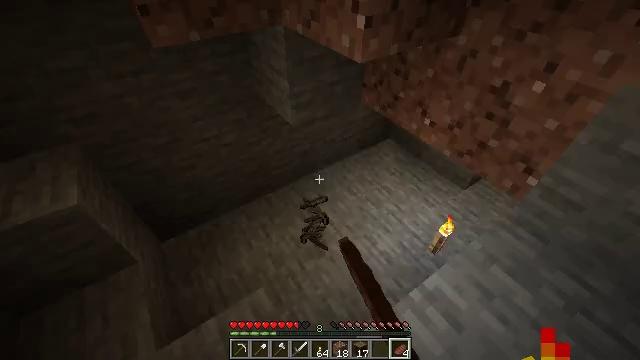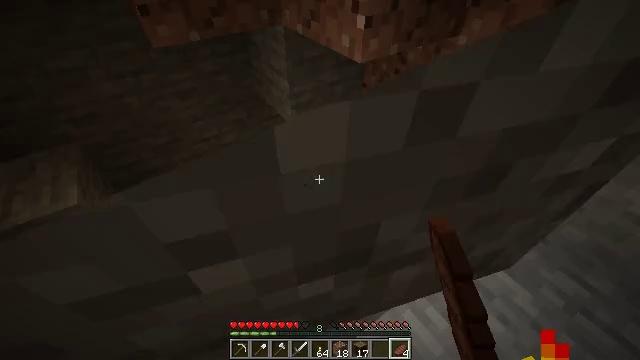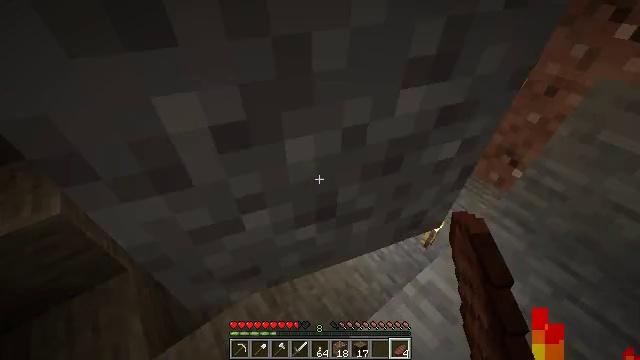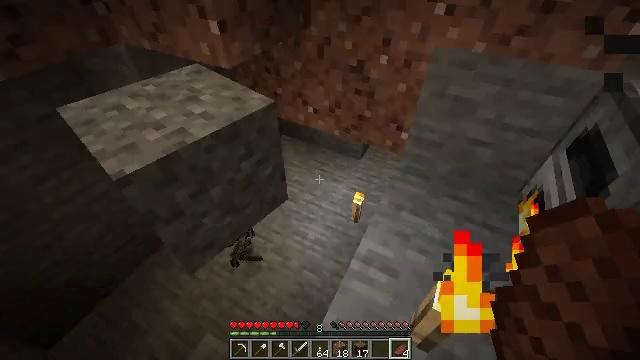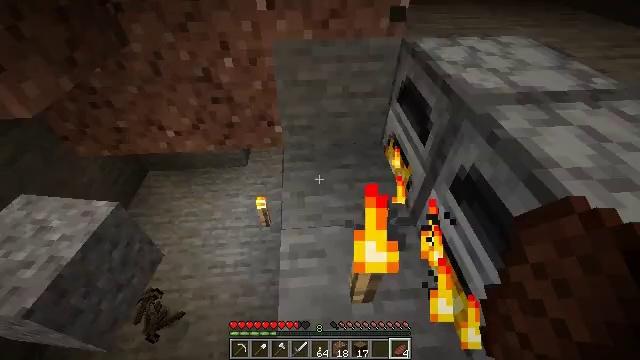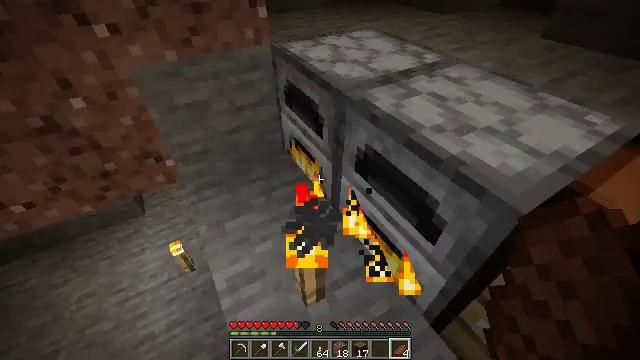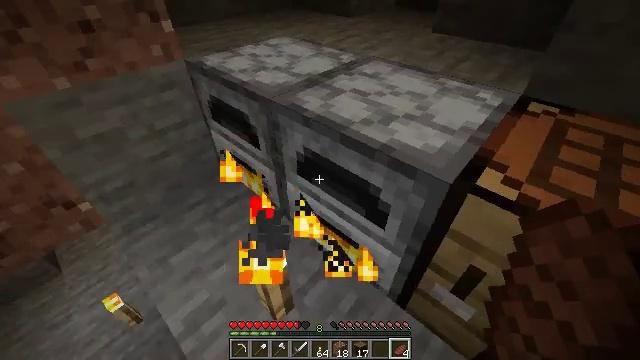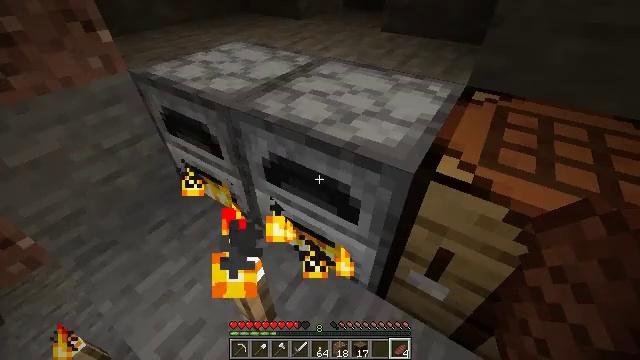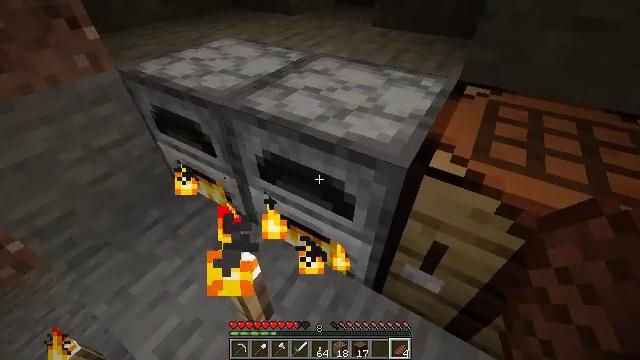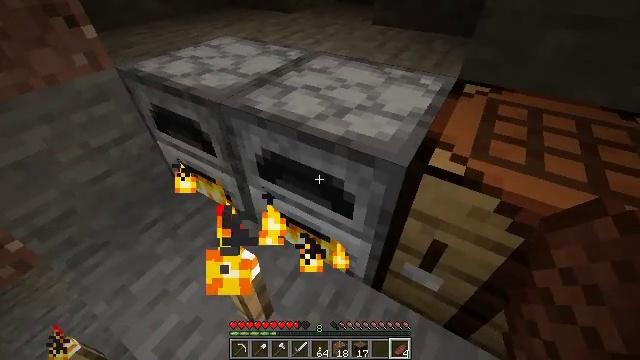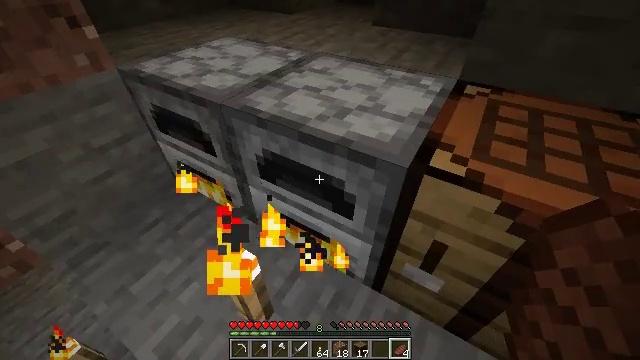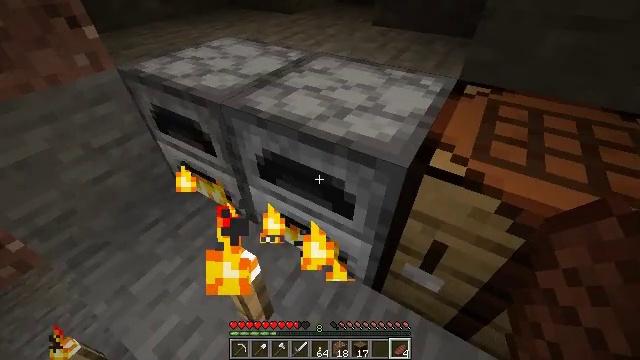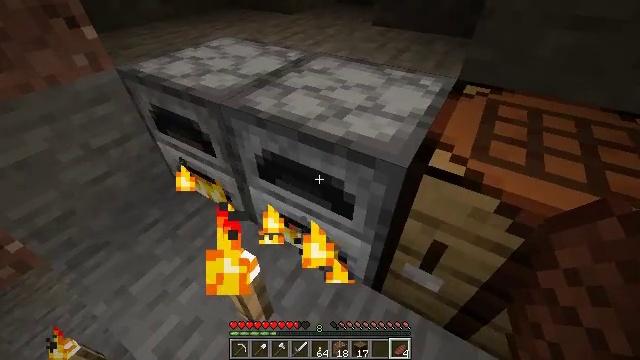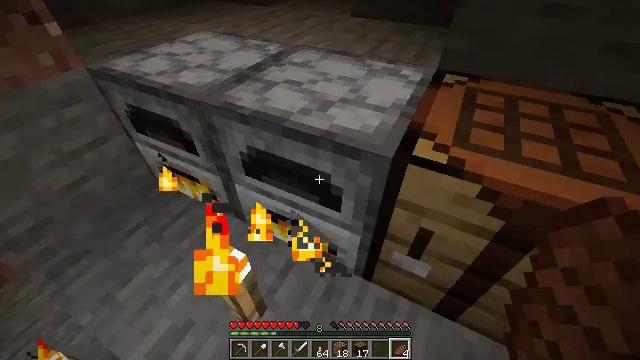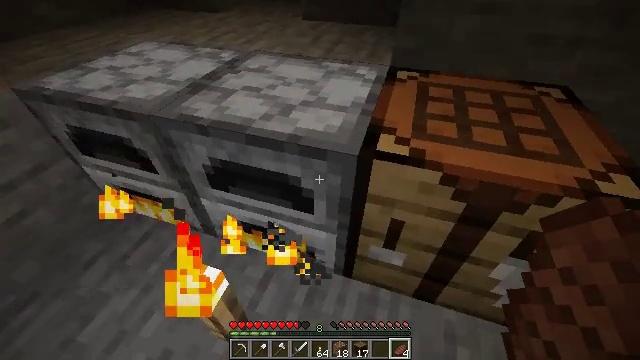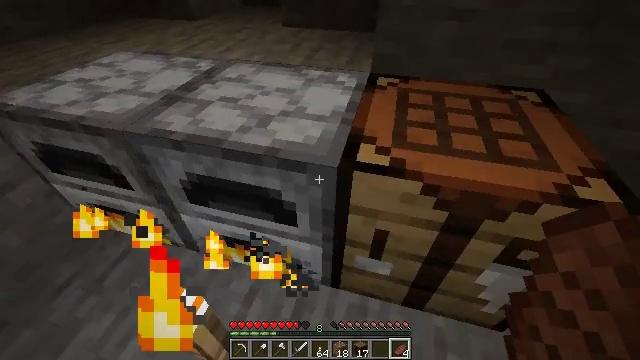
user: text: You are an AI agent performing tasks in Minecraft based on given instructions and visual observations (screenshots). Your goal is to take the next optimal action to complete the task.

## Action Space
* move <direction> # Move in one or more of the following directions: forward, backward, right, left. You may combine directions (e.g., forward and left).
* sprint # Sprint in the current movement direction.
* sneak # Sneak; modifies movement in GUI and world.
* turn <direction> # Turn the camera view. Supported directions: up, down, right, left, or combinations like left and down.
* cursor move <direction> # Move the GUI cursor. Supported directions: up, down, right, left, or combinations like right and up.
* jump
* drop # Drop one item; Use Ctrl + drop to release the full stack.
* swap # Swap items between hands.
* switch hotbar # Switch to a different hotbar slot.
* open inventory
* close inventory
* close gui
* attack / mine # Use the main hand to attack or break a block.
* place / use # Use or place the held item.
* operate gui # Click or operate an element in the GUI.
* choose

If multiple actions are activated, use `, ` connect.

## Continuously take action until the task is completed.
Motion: motion action
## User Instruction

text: Use the crafting grid to make a leather chestplate.
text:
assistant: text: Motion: no_op
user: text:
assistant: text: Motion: turn right
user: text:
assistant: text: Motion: turn right
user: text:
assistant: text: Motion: turn right
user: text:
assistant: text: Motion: turn right and up
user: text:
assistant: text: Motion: turn right and up
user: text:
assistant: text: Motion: turn right
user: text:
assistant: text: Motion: turn right
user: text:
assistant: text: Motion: no_op
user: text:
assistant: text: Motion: no_op
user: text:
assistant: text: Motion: no_op
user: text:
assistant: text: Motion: no_op
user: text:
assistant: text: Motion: turn right and down
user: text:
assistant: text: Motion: turn right
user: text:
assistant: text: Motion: move forward and move right, turn right
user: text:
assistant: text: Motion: move forward and move right, turn right
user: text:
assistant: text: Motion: move forward and move right
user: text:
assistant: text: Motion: turn right and down, use / place
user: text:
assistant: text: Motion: use / place
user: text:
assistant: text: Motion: use / place
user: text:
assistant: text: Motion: no_op
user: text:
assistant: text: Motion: no_op
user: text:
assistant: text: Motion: open gui
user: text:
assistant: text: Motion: no_op
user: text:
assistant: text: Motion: no_op
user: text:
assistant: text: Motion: cursor move left and up
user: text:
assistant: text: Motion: cursor move left
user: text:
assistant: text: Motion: cursor move left
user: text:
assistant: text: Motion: cursor move left
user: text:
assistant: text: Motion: cursor move left